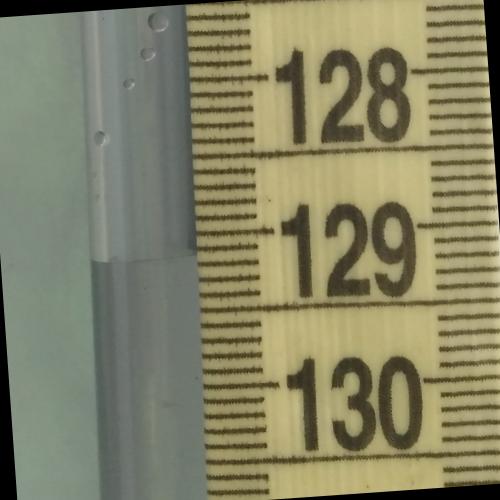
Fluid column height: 129.1 cm